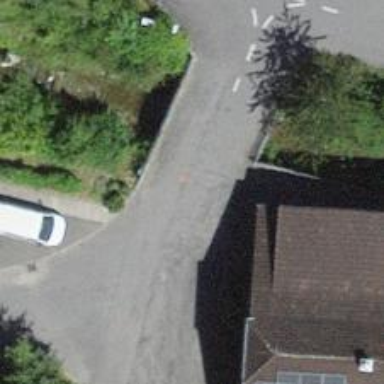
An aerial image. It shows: Residential road with bridge.